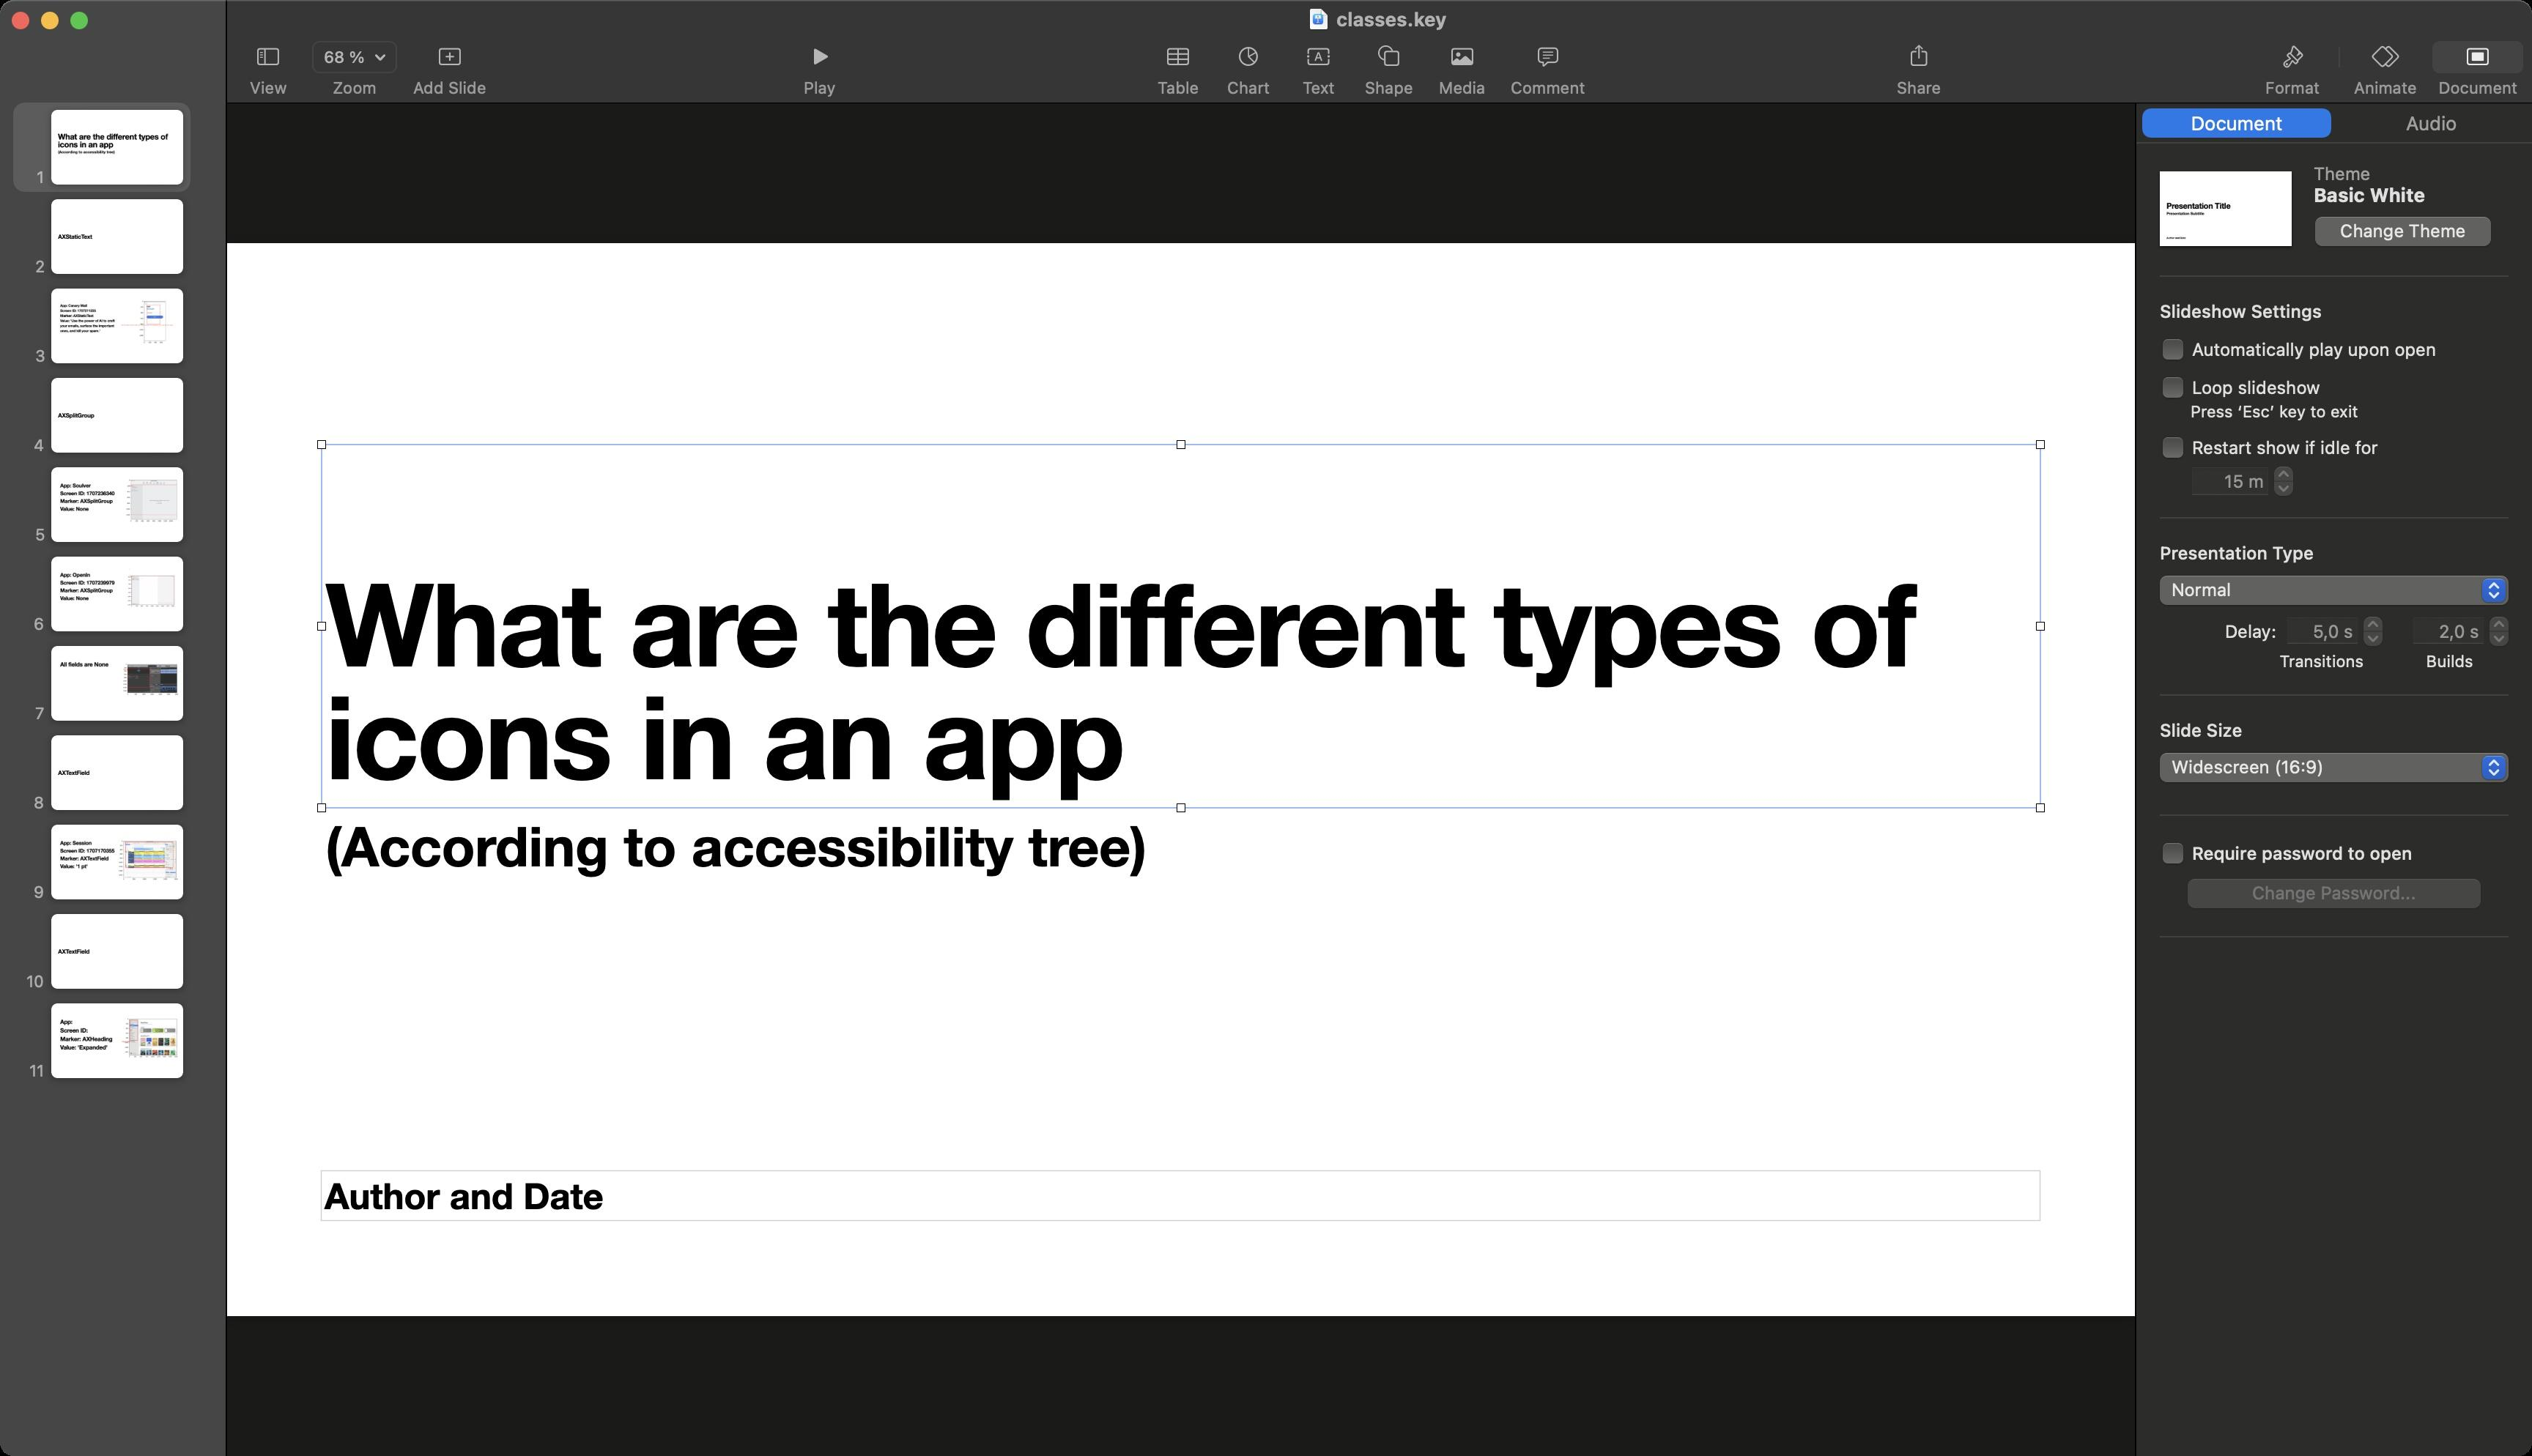
Accessibility tree:
{"name": "classes.key", "role": "AXWindow", "description": null, "role_description": "standard window", "value": null, "position": "0.00;38.00", "size": "1728;994", "children": [{"name": null, "role": "AXGroup", "description": null, "role_description": "group", "value": null, "position": "0.00;0.00", "size": "1728;994", "children": []}, {"name": null, "role": "AXRadioGroup", "description": null, "role_description": "radio group", "value": "{\n    \"name\": null,\n    \"role\": \"AXRadioButton\",\n    \"description\": \"Document\",\n    \"role_description\": \"radio button\",\n    \"value\": 1,\n    \"position\": \"1458.00;70.00\",\n    \"size\": \"137;28\",\n    \"children\": []\n}", "position": "1458.00;70.00", "size": "270;28", "children": [{"name": null, "role": "AXRadioButton", "description": "Document", "role_description": "radio button", "value": 1, "position": "1458.00;70.00", "size": "137;28", "children": []}, {"name": null, "role": "AXRadioButton", "description": "Audio", "role_description": "radio button", "value": 0, "position": "1595.00;70.00", "size": "136;28", "children": []}]}, {"name": null, "role": "AXStaticText", "description": null, "role_description": "text", "value": "Theme", "position": "1577.00;111.00", "size": "134;15", "children": []}, {"name": null, "role": "AXStaticText", "description": null, "role_description": "text", "value": "Basic White", "position": "1577.00;125.00", "size": "134;16", "children": []}, {"name": "Change_Theme", "role": "AXButton", "description": null, "role_description": "button", "value": null, "position": "1573.00;143.00", "size": "134;32", "children": []}, {"name": null, "role": "AXScrollArea", "description": null, "role_description": "scroll area", "value": null, "position": "1458.00;189.00", "size": "270;805", "children": [{"name": null, "role": "AXStaticText", "description": null, "role_description": "text", "value": "Slideshow Settings", "position": "1472.00;205.00", "size": "115;15", "children": []}, {"name": "Automatically_play_upon_open", "role": "AXCheckBox", "description": null, "role_description": "checkbox", "value": 0, "position": "1474.00;228.50", "size": "193;20", "children": []}, {"name": "Loop_slideshow", "role": "AXCheckBox", "description": null, "role_description": "checkbox", "value": 0, "position": "1474.00;255.50", "size": "114;18", "children": []}, {"name": null, "role": "AXStaticText", "description": null, "role_description": "text", "value": "Press ‘Esc’ key to exit", "position": "1493.00;274.00", "size": "118;14", "children": []}, {"name": "Restart_show_if_idle_for_", "role": "AXCheckBox", "description": null, "role_description": "checkbox", "value": 0, "position": "1474.00;296.50", "size": "157;18", "children": []}, {"name": null, "role": "AXTextField", "description": null, "role_description": "text field", "value": "15 m", "position": "1495.00;318.00", "size": "54;21", "children": []}, {"name": null, "role": "AXIncrementor", "description": null, "role_description": "stepper", "value": 15.0, "position": "1549.00;314.50", "size": "19;28", "children": [{"name": null, "role": "AXButton", "description": null, "role_description": "increment arrow button", "value": null, "position": "1549.00;314.50", "size": "19;14", "children": []}, {"name": null, "role": "AXButton", "description": null, "role_description": "decrement arrow button", "value": null, "position": "1549.00;328.50", "size": "19;14", "children": []}]}, {"name": null, "role": "AXStaticText", "description": null, "role_description": "text", "value": "Presentation Type", "position": "1472.00;370.00", "size": "110;15", "children": []}, {"name": null, "role": "AXPopUpButton", "description": null, "role_description": "pop up button", "value": "Normal", "position": "1471.00;392.00", "size": "245;25", "children": []}, {"name": null, "role": "AXStaticText", "description": null, "role_description": "text", "value": "Delay:", "position": "1516.50;423.50", "size": "40;15", "children": []}, {"name": null, "role": "AXTextField", "description": null, "role_description": "text field", "value": "5,0 s", "position": "1560.00;420.50", "size": "50;20", "children": []}, {"name": null, "role": "AXStaticText", "description": null, "role_description": "text", "value": "Builds", "position": "1652.00;444.50", "size": "40;14", "children": []}, {"name": null, "role": "AXTextField", "description": null, "role_description": "text field", "value": "2,0 s", "position": "1646.00;420.50", "size": "50;20", "children": []}, {"name": null, "role": "AXStaticText", "description": null, "role_description": "text", "value": "Transitions", "position": "1552.50;444.50", "size": "66;14", "children": []}, {"name": null, "role": "AXIncrementor", "description": null, "role_description": "stepper", "value": 5.0, "position": "1610.00;417.00", "size": "19;28", "children": [{"name": null, "role": "AXButton", "description": null, "role_description": "increment arrow button", "value": null, "position": "1610.00;417.00", "size": "19;14", "children": []}, {"name": null, "role": "AXButton", "description": null, "role_description": "decrement arrow button", "value": null, "position": "1610.00;431.00", "size": "19;14", "children": []}]}, {"name": null, "role": "AXIncrementor", "description": null, "role_description": "stepper", "value": 2.0, "position": "1696.00;417.00", "size": "19;28", "children": [{"name": null, "role": "AXButton", "description": null, "role_description": "increment arrow button", "value": null, "position": "1696.00;417.00", "size": "19;14", "children": []}, {"name": null, "role": "AXButton", "description": null, "role_description": "decrement arrow button", "value": null, "position": "1696.00;431.00", "size": "19;14", "children": []}]}, {"name": null, "role": "AXPopUpButton", "description": null, "role_description": "pop up button", "value": "Widescreen (16:9)", "position": "1471.00;513.00", "size": "245;25", "children": []}, {"name": null, "role": "AXStaticText", "description": null, "role_description": "text", "value": "Slide Size", "position": "1472.00;491.00", "size": "60;15", "children": []}, {"name": "Change_Password...", "role": "AXButton", "description": null, "role_description": "button", "value": null, "position": "1486.00;595.00", "size": "214;32", "children": []}, {"name": "Require_password_to_open", "role": "AXCheckBox", "description": null, "role_description": "checkbox", "value": 0, "position": "1474.00;573.50", "size": "177;18", "children": []}, {"name": null, "role": "AXScrollBar", "description": null, "role_description": "scroll bar", "value": 0.0, "position": "1712.00;189.00", "size": "16;805", "children": []}]}, {"name": null, "role": "AXSplitGroup", "description": null, "role_description": "split group", "value": null, "position": "0.00;0.00", "size": "1457;994", "children": [{"name": null, "role": "AXScrollArea", "description": null, "role_description": "scroll area", "value": null, "position": "0.00;70.00", "size": "154;924", "children": [{"name": null, "role": "AXScrollBar", "description": null, "role_description": "scroll bar", "value": 1.0, "position": "139.00;70.00", "size": "15;924", "children": []}]}, {"name": null, "role": "AXSplitter", "description": null, "role_description": "splitter", "value": 154.0, "position": "154.00;70.00", "size": "1;924", "children": []}, {"name": null, "role": "AXScrollArea", "description": null, "role_description": "scroll area", "value": null, "position": "155.00;70.00", "size": "1302;924", "children": []}]}, {"name": null, "role": "AXToolbar", "description": null, "role_description": "toolbar", "value": null, "position": "0.00;28.00", "size": "1728;42", "children": [{"name": null, "role": "AXMenuButton", "description": "View", "role_description": "menu button", "value": null, "position": "157.00;28.00", "size": "52;42", "children": [{"name": null, "role": "AXRadioGroup", "description": null, "role_description": "radio group", "value": null, "position": "160.00;27.00", "size": "46;25", "children": [{"name": null, "role": "AXMenuButton", "description": "Toggle sidebar", "role_description": "menu button", "value": null, "position": "160.00;27.00", "size": "46;25", "children": []}]}, {"name": null, "role": "AXStaticText", "description": null, "role_description": "text", "value": "View", "position": "166.50;53.00", "size": "34;14", "children": []}]}, {"name": "Zoom", "role": "AXMenuButton", "description": null, "role_description": "menu button", "value": null, "position": "209.00;28.00", "size": "66;42", "children": [{"name": "68_%", "role": "AXMenuButton", "description": null, "role_description": "menu button", "value": null, "position": "212.00;27.00", "size": "60;25", "children": []}, {"name": null, "role": "AXStaticText", "description": null, "role_description": "text", "value": "Zoom", "position": "223.00;53.00", "size": "38;14", "children": []}]}, {"name": "Add_Slide", "role": "AXCheckBox", "description": "Add Slide", "role_description": "checkbox", "value": 0, "position": "275.00;28.00", "size": "64;42", "children": []}, {"name": "Play", "role": "AXButton", "description": "Play", "role_description": "button", "value": null, "position": "533.50;28.00", "size": "52;42", "children": []}, {"name": "Table", "role": "AXCheckBox", "description": "Table", "role_description": "checkbox", "value": 0, "position": "780.00;28.00", "size": "48;42", "children": []}, {"name": "Chart", "role": "AXCheckBox", "description": "Chart", "role_description": "checkbox", "value": 0, "position": "828.00;28.00", "size": "48;42", "children": []}, {"name": "Text", "role": "AXButton", "description": "Text", "role_description": "button", "value": null, "position": "876.00;28.00", "size": "48;42", "children": []}, {"name": "Shape", "role": "AXCheckBox", "description": "Shape", "role_description": "checkbox", "value": 0, "position": "924.00;28.00", "size": "48;42", "children": []}, {"name": null, "role": "AXMenuButton", "description": "Media", "role_description": "menu button", "value": null, "position": "972.00;28.00", "size": "52;42", "children": [{"name": null, "role": "AXRadioGroup", "description": null, "role_description": "radio group", "value": null, "position": "975.00;27.00", "size": "46;25", "children": [{"name": null, "role": "AXMenuButton", "description": "photo", "role_description": "menu button", "value": null, "position": "975.00;27.00", "size": "46;25", "children": []}]}, {"name": null, "role": "AXStaticText", "description": null, "role_description": "text", "value": "Media", "position": "978.00;53.00", "size": "40;14", "children": []}]}, {"name": "Comment", "role": "AXButton", "description": "Comment", "role_description": "button", "value": null, "position": "1024.00;28.00", "size": "65;42", "children": []}, {"name": "Share", "role": "AXButton", "description": "Share", "role_description": "button", "value": null, "position": "1283.50;28.00", "size": "52;42", "children": []}, {"name": null, "role": "AXGroup", "description": null, "role_description": "group", "value": "{\n    \"name\": null,\n    \"role\": \"AXRadioButton\",\n    \"description\": \"Document\",\n    \"role_description\": \"radio button\",\n    \"value\": 1,\n    \"position\": \"1660.00;27.00\",\n    \"size\": \"63;25\",\n    \"children\": []\n}", "position": "1530.00;28.00", "size": "196;42", "children": [{"name": null, "role": "AXRadioButton", "description": "Format", "role_description": "radio button", "value": 0, "position": "1533.00;28.00", "size": "64;42", "children": []}, {"name": null, "role": "AXRadioButton", "description": "Animate", "role_description": "radio button", "value": 0, "position": "1597.00;28.00", "size": "63;42", "children": []}, {"name": null, "role": "AXRadioButton", "description": "Document", "role_description": "radio button", "value": 1, "position": "1660.00;28.00", "size": "63;42", "children": []}]}]}, {"name": null, "role": "AXButton", "description": null, "role_description": "close button", "value": null, "position": "7.00;6.00", "size": "14;16", "children": []}, {"name": null, "role": "AXButton", "description": null, "role_description": "full screen button", "value": null, "position": "47.00;6.00", "size": "14;16", "children": [{"name": null, "role": "AXGroup", "description": null, "role_description": "group", "value": null, "position": "47.00;6.00", "size": "14;16", "children": [{"name": null, "role": "AXGroup", "description": null, "role_description": "group", "value": null, "position": "47.00;6.00", "size": "14;16", "children": []}]}]}, {"name": null, "role": "AXButton", "description": null, "role_description": "minimize button", "value": null, "position": "27.00;6.00", "size": "14;16", "children": []}, {"name": "", "role": "AXMenuButton", "description": "document actions", "role_description": "menu button", "value": null, "position": "990.00;5.00", "size": "10;16", "children": []}, {"name": "classes.key", "role": "AXImage", "description": null, "role_description": "image", "value": null, "position": "892.00;5.00", "size": "16;16", "children": []}, {"name": null, "role": "AXStaticText", "description": null, "role_description": "text", "value": "classes.key", "position": "910.00;5.00", "size": "80;16", "children": []}]}